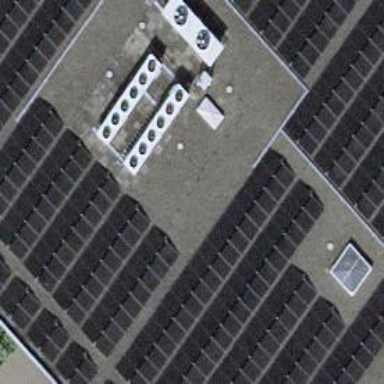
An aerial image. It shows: Solar power generator using photovoltaic panels.